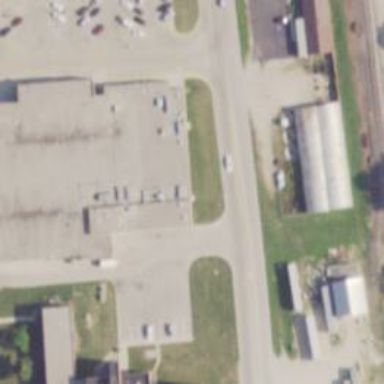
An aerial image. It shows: Supermarket located in building.